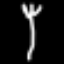
Label: fork